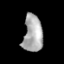
Tissue: lung
Cell type: Epithelial cells
Senescence score: 0.154
Nuclear area (px): 708
Mean DAPI intensity: 169.617